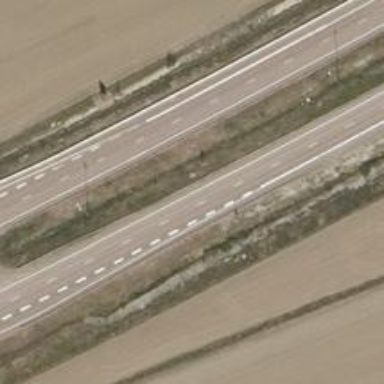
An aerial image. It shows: Asphalt motorway.